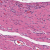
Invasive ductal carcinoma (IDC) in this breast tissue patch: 0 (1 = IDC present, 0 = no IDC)